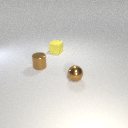
small yellow rubber cube behind small brown metal cylinder